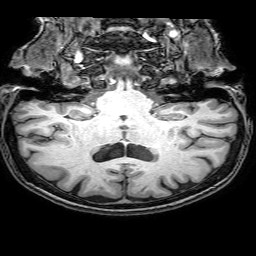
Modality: T1w
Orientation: sagittal
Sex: female
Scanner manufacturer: philips
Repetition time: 0.008211 s
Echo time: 0.00379 s